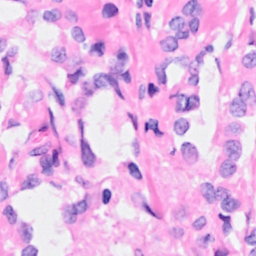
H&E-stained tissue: Breast